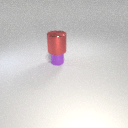
large red metal cylinder above small purple metal cylinder